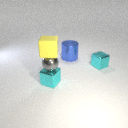
small gray metal sphere below small yellow rubber cube